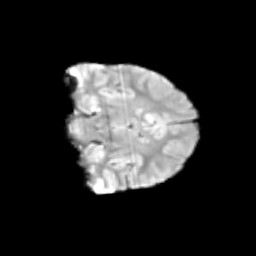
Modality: T2w
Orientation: coronal
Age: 9
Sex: male
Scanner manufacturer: siemens
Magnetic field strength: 3 T
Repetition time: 3.8 s
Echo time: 0.07 s